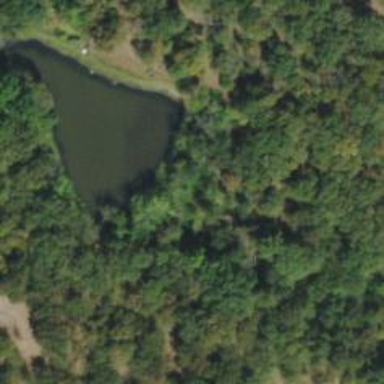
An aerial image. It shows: Reservoir area.